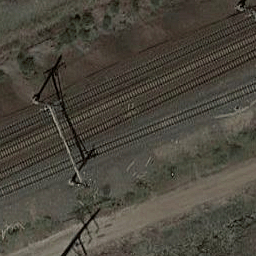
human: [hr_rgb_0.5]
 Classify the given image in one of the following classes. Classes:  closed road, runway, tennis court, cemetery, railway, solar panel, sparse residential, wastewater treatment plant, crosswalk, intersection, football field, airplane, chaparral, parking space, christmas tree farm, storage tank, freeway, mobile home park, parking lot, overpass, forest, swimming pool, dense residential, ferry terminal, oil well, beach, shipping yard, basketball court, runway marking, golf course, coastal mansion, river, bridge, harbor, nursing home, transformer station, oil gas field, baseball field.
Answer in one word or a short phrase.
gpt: railway